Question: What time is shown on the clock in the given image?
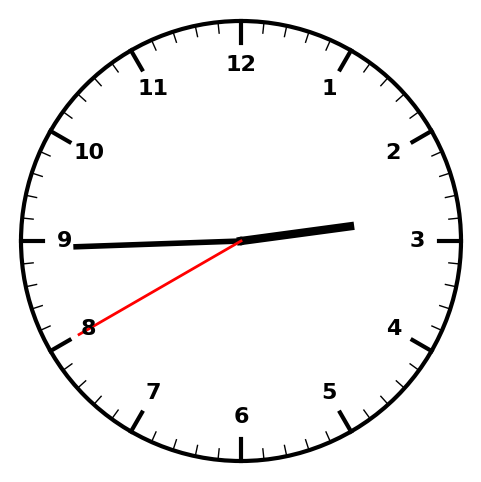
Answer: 02:44:40